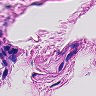
Metastatic tissue present: no